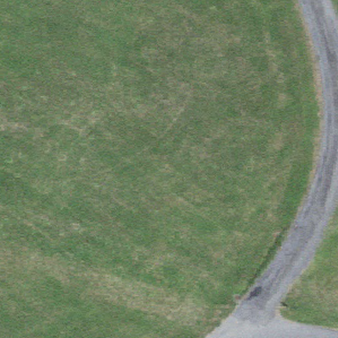
Label: other